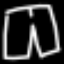
Label: pants